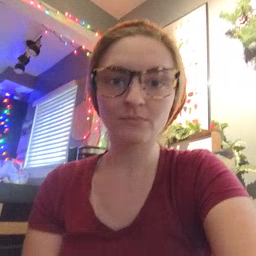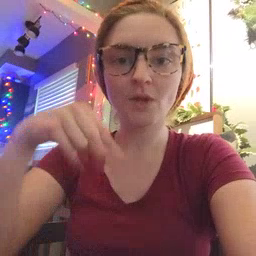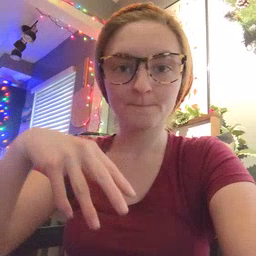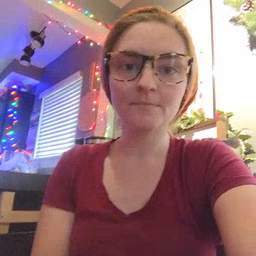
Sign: drop